Question: How do you structure you graphs/nodes in a graph search class? I'm basically creating a NavMesh and need to generate the nodes from 1 polygon to the other. The edge that joins both polygons will be the node.

I'll then run A* on these Nodes to calculate the shortest path. I just need to know how to structure my classes and their properties?
I know for sure I wont need to create a fully blown undirected graph with nodes and edges.
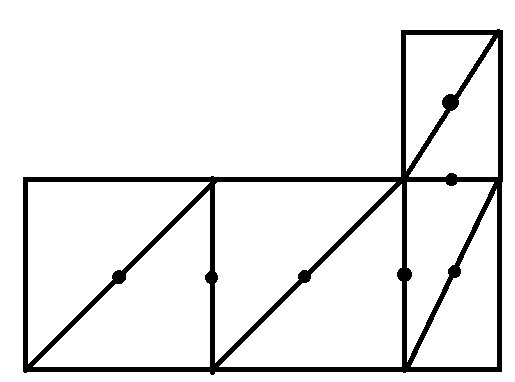
Answer: All you need for A* is the ability to take a node and from it efficiently extract a list of its neighbouring nodes. If you already have some data structure that is keeping track of what edges are in what polygons then that seems straightforward; just write a function that takes an 'Edge' and returns 'IEnumerable<Edge>' by extracting that data out of your existing data structure.